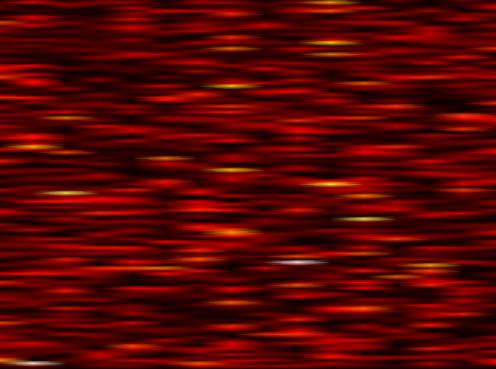
Label: UFMC